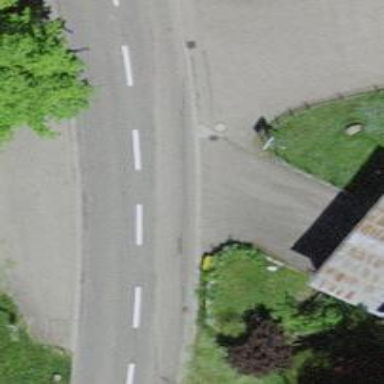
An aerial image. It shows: Tertiary road with asphalt surface and lane markings.